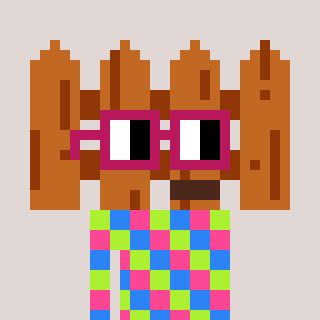
a pixel art character with square dark red glasses, a fence-shaped head and a teal-colored body on a warm background